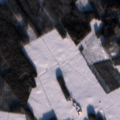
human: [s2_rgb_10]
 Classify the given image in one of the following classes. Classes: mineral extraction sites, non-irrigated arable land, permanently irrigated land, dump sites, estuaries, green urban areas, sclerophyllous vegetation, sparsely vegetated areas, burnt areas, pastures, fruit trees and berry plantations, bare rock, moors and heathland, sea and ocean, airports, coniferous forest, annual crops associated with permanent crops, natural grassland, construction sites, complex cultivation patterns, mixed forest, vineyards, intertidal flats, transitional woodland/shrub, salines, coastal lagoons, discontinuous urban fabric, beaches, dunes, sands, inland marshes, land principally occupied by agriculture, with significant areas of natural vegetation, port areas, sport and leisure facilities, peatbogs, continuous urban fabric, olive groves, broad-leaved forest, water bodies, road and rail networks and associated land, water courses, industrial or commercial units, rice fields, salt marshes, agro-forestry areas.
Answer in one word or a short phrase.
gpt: non-irrigated arable land, land principally occupied by agriculture, with significant areas of natural vegetation, coniferous forest, transitional woodland/shrub